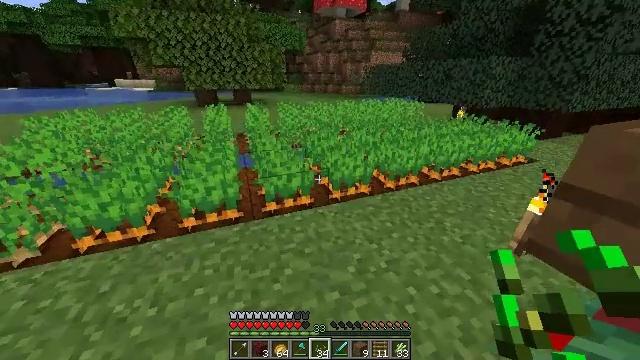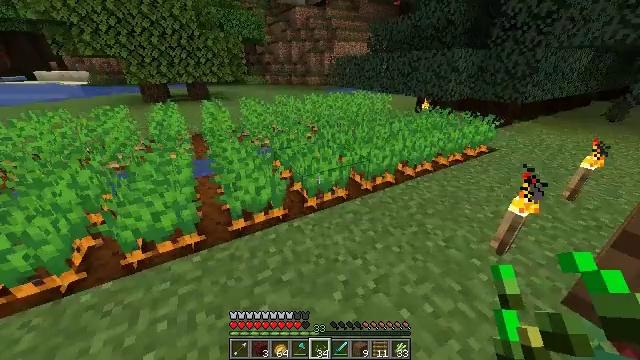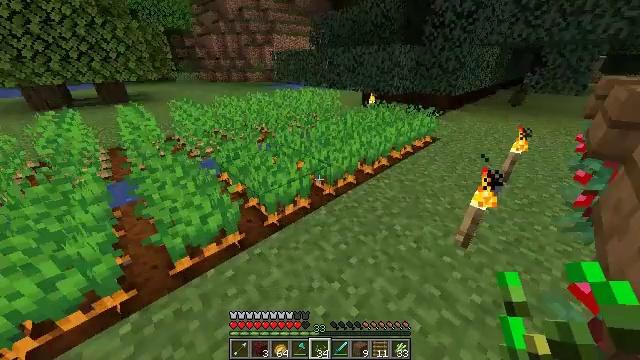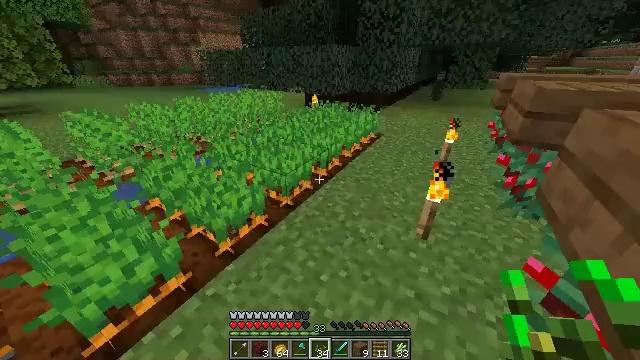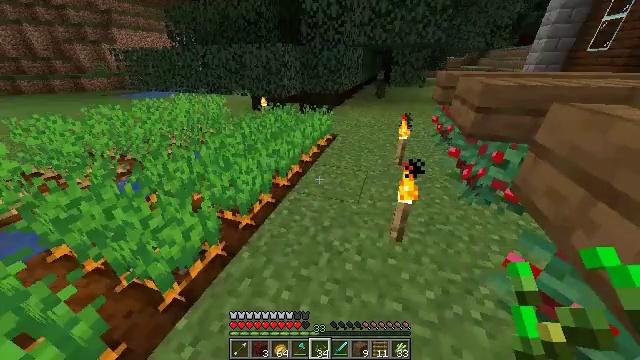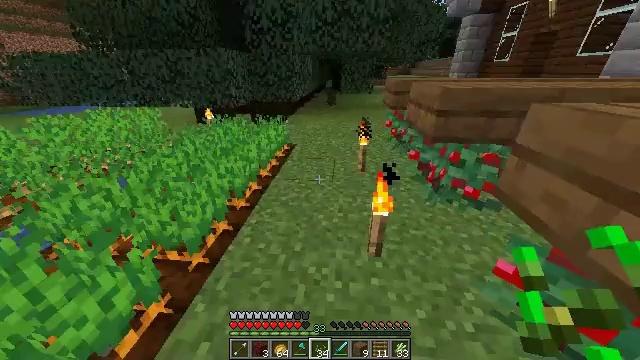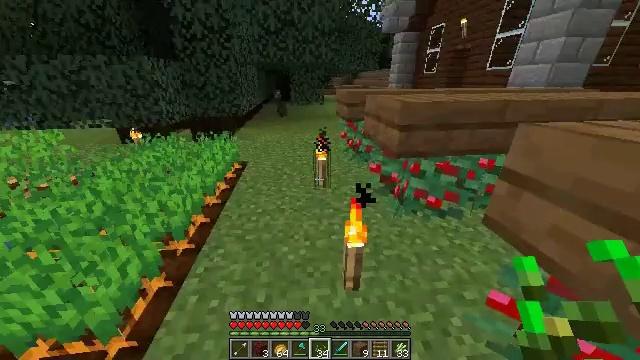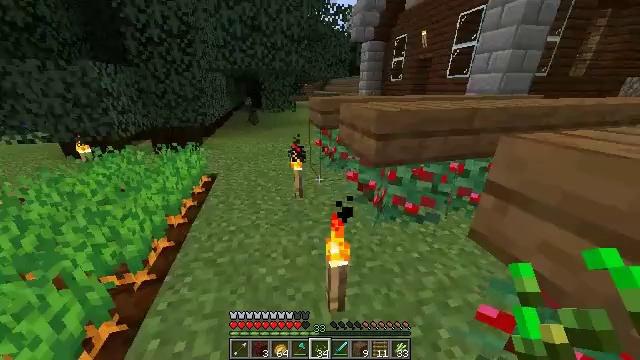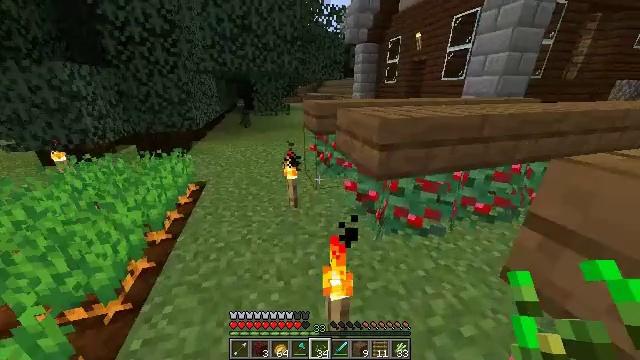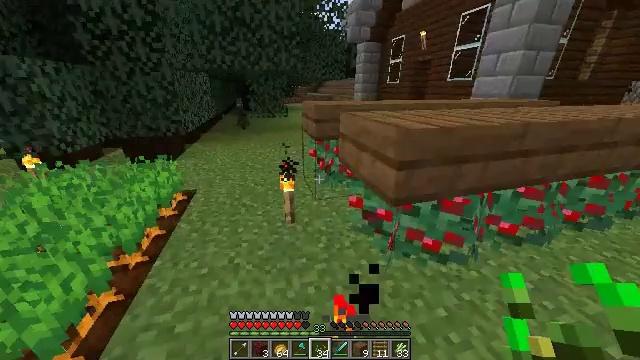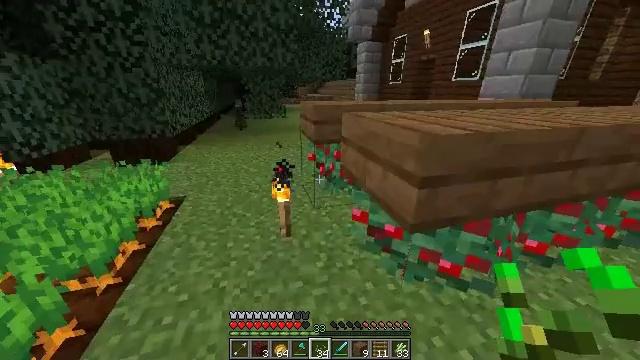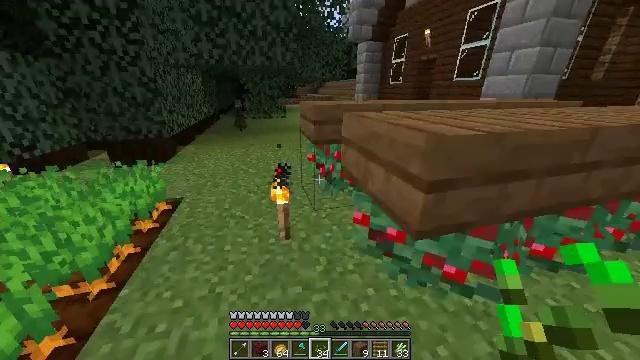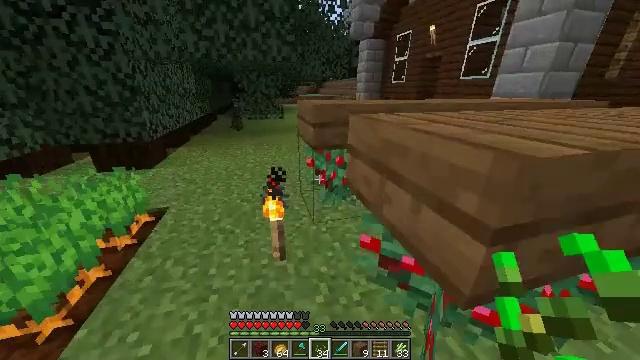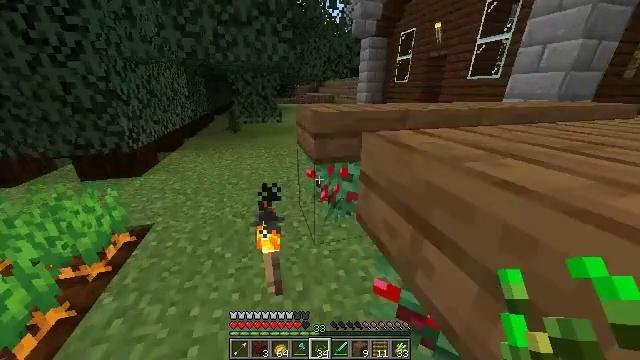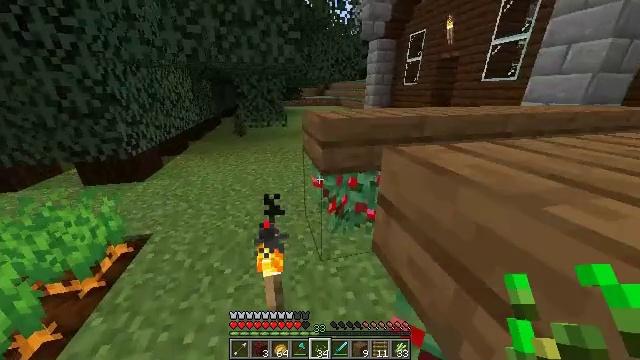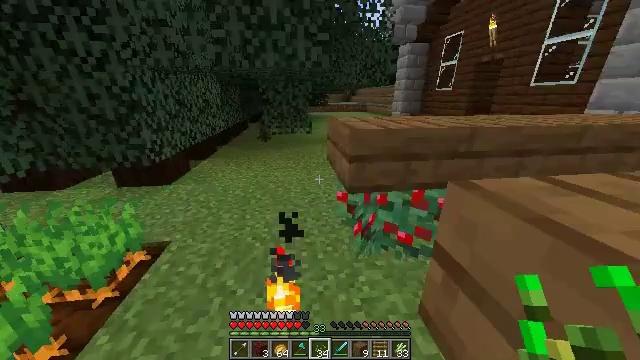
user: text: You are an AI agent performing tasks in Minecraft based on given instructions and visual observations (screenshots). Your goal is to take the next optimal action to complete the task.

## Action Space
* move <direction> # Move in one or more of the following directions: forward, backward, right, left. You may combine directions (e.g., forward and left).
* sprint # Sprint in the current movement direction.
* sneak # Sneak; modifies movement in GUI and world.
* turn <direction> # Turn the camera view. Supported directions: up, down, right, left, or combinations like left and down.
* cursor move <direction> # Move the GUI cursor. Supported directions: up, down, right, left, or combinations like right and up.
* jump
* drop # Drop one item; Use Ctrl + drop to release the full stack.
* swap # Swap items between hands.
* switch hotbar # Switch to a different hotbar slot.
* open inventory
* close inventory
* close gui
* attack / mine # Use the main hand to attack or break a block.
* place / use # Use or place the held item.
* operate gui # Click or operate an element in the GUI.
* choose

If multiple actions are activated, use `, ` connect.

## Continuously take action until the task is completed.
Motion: motion action
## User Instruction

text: Produce a hay block by combining wheat.
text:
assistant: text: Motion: move forward, turn right and down
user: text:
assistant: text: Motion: move forward, sprint, turn right and down
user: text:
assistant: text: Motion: move forward, sprint, turn right
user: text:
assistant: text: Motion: move forward, sprint, turn right
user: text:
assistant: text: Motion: move forward, turn right and up
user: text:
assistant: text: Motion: move forward, turn right and up
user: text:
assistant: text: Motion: move forward, turn right and up
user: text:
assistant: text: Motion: move forward, sprint, turn right
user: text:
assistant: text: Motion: move forward, sprint
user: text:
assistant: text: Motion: move forward, sprint
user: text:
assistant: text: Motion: move forward
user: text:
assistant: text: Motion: move forward
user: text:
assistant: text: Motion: move forward, sprint
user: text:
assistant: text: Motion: move forward, sprint, turn left
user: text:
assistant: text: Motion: move forward, sprint, turn left and up
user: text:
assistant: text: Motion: move forward, sprint, turn left and up
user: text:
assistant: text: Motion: move forward, turn left
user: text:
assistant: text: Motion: move forward
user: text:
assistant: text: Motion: move forward, sprint
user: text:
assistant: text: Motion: move forward, sprint
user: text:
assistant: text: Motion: move forward, sprint
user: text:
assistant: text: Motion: move forward, sprint
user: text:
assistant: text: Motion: move forward
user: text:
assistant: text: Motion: move forward
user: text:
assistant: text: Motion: move forward, sprint, turn right
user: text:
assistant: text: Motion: move forward, sprint, turn right and down
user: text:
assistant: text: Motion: move forward, sprint, turn right and down
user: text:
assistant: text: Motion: move forward, turn right
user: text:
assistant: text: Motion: move forward, turn right
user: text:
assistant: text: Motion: move forward, turn right and up